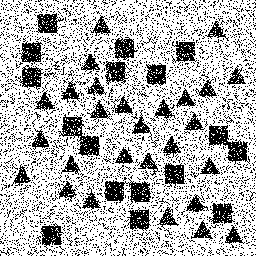
Squares: 17
Triangles: 27
Stars: 0
Total shapes: 44